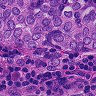
Metastatic tissue present: yes